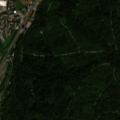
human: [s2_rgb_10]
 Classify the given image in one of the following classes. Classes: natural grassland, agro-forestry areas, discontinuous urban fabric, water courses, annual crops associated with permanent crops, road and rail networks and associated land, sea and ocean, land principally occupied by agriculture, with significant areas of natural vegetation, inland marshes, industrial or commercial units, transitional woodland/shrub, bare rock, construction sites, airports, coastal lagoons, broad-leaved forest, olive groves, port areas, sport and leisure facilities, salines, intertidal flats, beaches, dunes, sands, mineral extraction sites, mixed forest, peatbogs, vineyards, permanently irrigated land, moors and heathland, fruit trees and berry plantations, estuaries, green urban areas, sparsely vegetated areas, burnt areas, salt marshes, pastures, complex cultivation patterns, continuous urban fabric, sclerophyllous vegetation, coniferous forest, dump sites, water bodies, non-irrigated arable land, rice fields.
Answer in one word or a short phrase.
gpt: discontinuous urban fabric, industrial or commercial units, road and rail networks and associated land, mixed forest